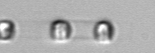
Label: Skeletonema